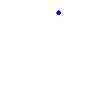
Particle: kaon